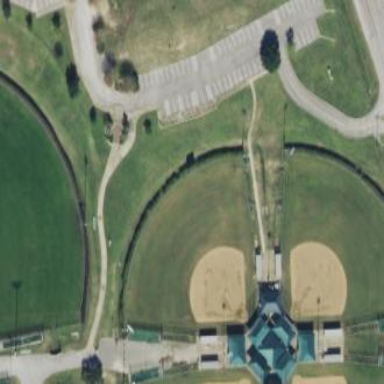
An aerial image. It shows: Softball pitch for leisure and sport activities.